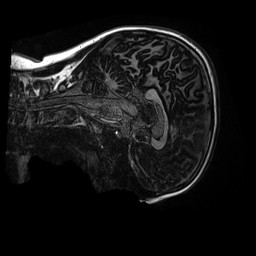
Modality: MP2RAGE
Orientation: sagittal
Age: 11
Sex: male
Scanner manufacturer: siemens
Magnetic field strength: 3 T
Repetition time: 4 s
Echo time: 0.00303 s